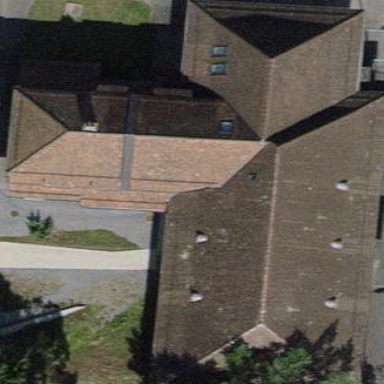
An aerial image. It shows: Office building with hipped roof shape.